Interaction volume radius: 5 \u00c5
Interaction volume height: 15 \u00c5
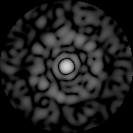
Disorder parameter: 0.781